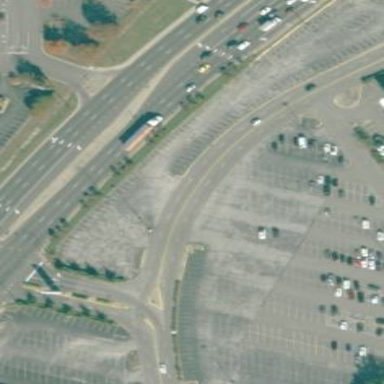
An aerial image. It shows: Parking area with asphalt surface.